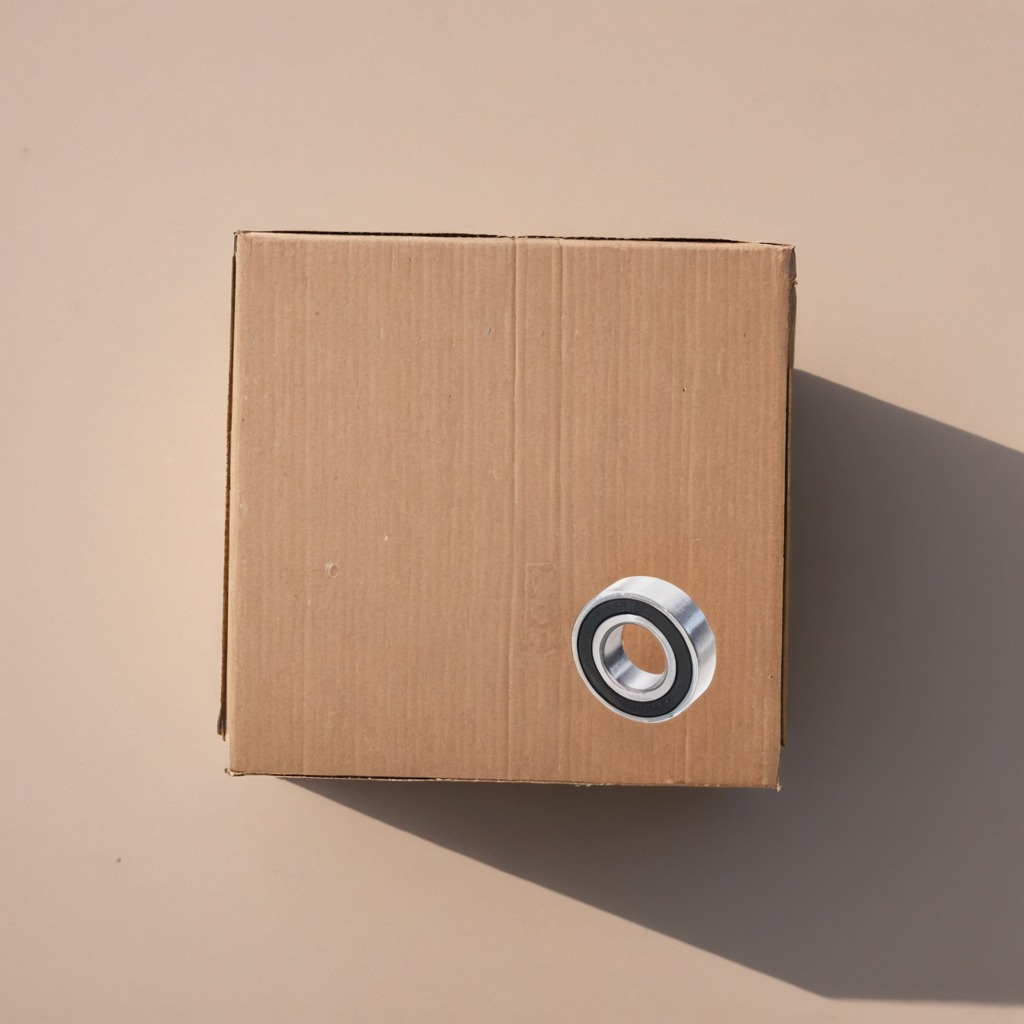
A metal ball bearing is lying on a clean dry cardboard box surface in an outdoor workshop during daytime bright natural light soft shadows slightly creased but